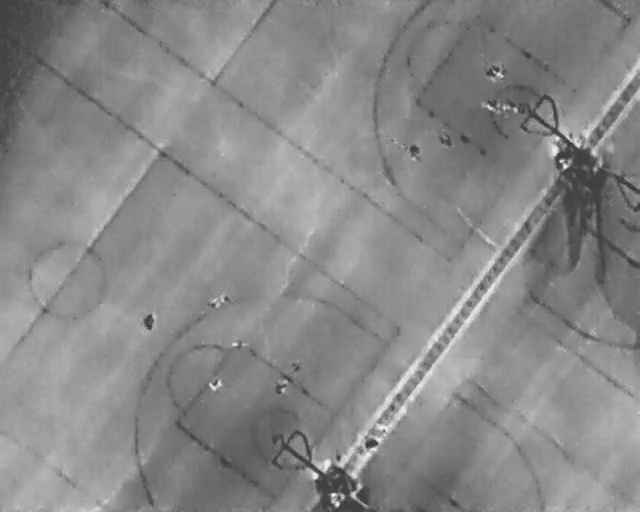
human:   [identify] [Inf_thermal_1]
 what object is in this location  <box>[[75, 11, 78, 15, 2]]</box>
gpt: <ref>1 large person at the top right</ref>